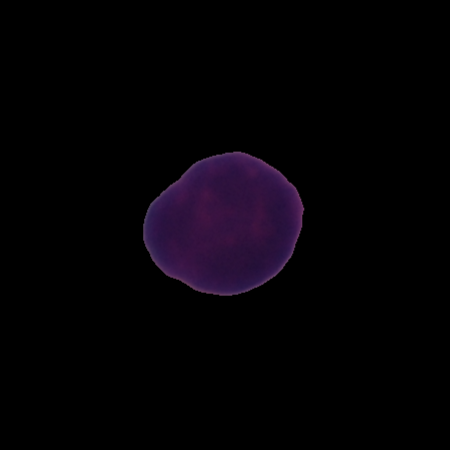
Label: healthy